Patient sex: M
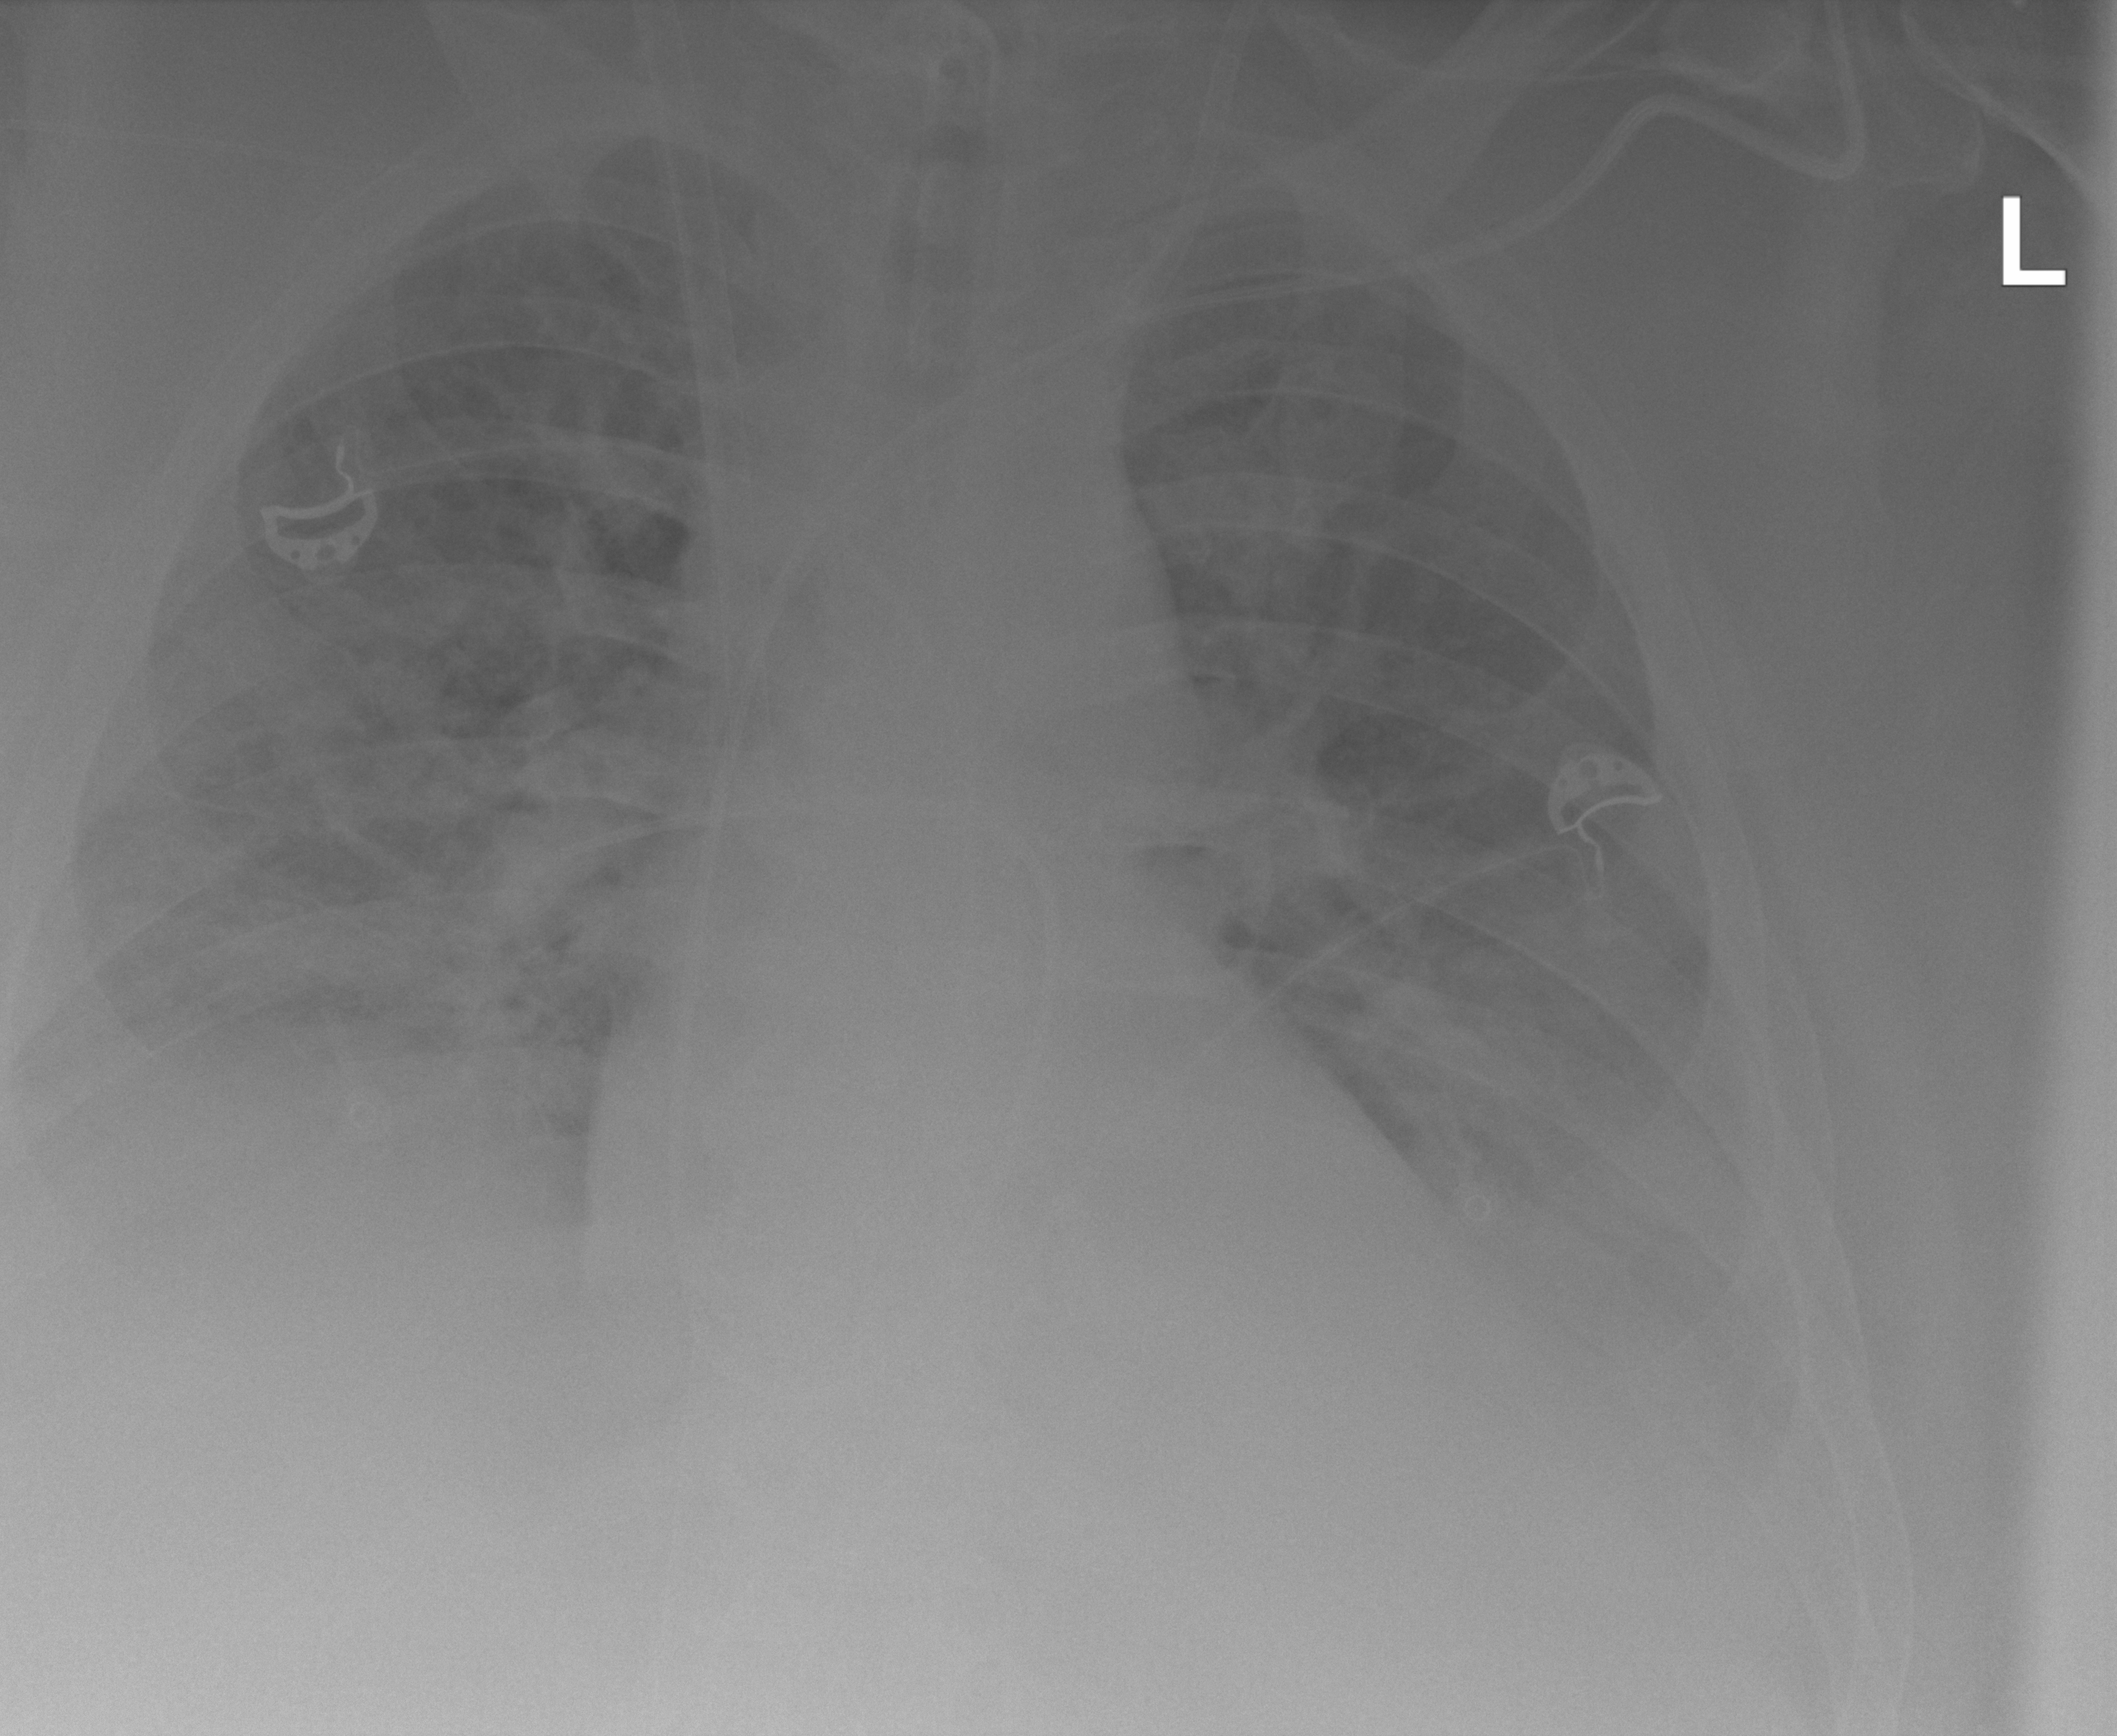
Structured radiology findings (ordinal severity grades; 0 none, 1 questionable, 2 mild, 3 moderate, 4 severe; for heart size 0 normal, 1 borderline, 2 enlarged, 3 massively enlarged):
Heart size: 1
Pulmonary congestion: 2
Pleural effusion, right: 3
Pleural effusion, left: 3
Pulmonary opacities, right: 3
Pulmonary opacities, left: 3
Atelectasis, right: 3
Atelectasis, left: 3